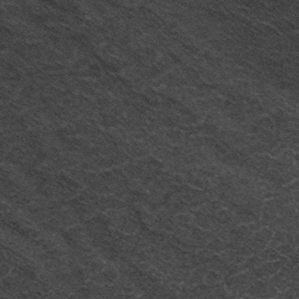
Label: frost